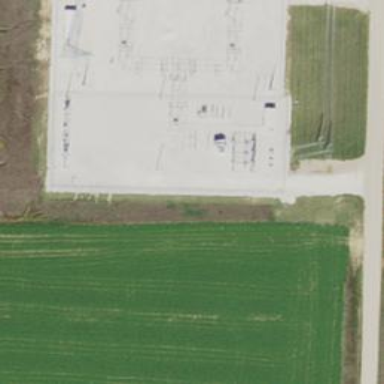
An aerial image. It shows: Generation substation.